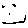
Label: smiley face